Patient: sex M, age 81
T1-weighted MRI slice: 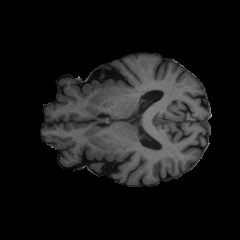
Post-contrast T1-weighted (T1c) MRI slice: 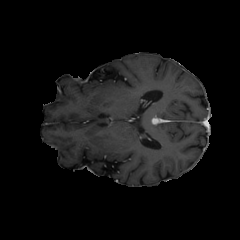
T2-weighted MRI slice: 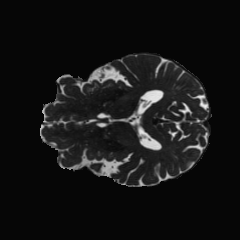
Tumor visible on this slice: no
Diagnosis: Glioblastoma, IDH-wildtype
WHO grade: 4